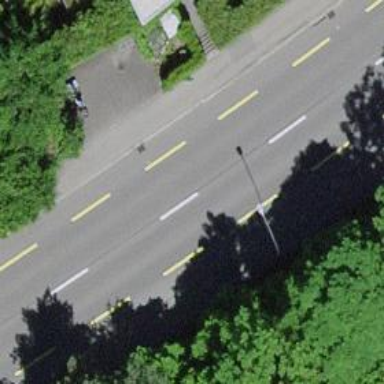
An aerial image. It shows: Secondary road with asphalt surface. It has separate cycle lane and sidewalk.